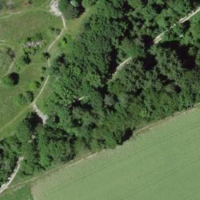
EUNIS habitat code: 52
Species observed at this site:
Sambucus racemosa